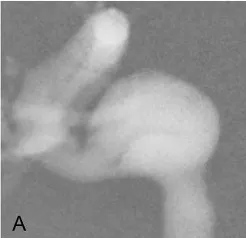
Key steps of the PED rescue maneuver. (A) Prolapse of the proximal portion of the stent into the aneurysm sac under roadmap guidance.
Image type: radiology (ct)